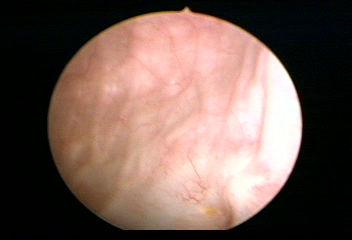
Modality: WLC
Class: Normal mucosa
Bladder cancer association: No